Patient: sex M, age 35
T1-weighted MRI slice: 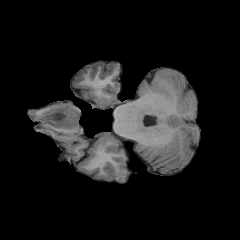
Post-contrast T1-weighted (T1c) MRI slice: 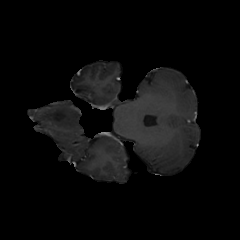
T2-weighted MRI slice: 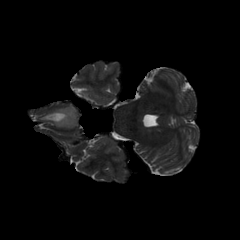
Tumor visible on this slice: yes
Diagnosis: Astrocytoma, IDH-mutant
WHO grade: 3